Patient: sex F, age 59
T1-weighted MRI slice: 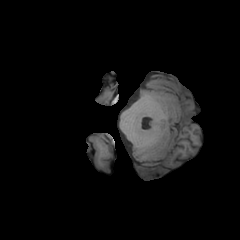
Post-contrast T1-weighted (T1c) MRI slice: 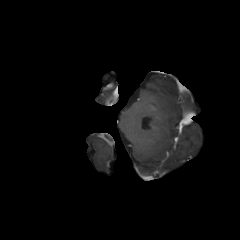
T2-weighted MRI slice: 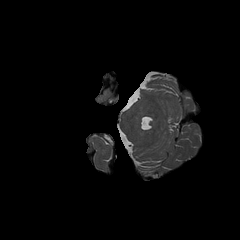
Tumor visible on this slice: no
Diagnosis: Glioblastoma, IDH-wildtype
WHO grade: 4